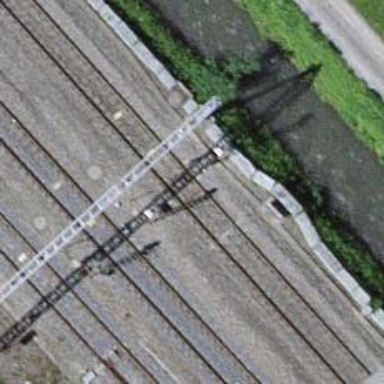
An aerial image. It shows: Railway signal.